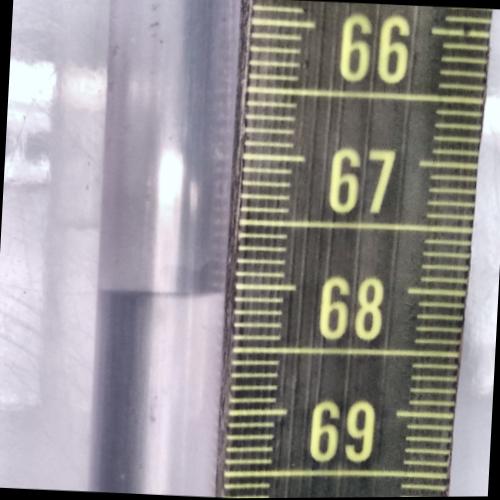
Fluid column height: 68.1 cm